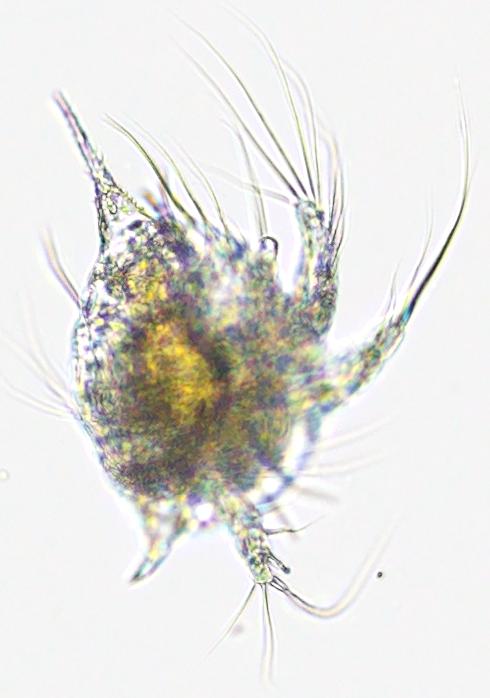
Label: Zooplankton